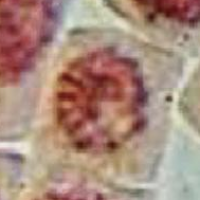
Label: prophase